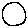
Label: circle